Question: I have a MySQL query which gets executed by AngularJs Ajax.
It returns data by an array of objects. With console.log() it looks like this:

The table from which I get the data looks like this:
'''
id meaning_id word
1 1 a
2 1 b
3 2 c
4 2 d
5 2 e
6 3 f
'''
So as you see, some words have the same meaning_id like others, and I want to collect these words into an object.
I have thought of an Array which contains all the words with the same meaning_id in one index.
For example synonyms<URL> should contain the words/objects a and b.
I've tried this:
'''
$scope.prepareSynonymsArray = function()
{
for(var key in $scope.responseData)
{
var obj = $scope.responseData[key];
if(typeof $scope.synonyms[obj.meaning] == "undefined")
{
$scope.synonyms[obj.meaning] = obj;
}
else{
$scope.synonyms[obj.meaning].push(obj);
}
}
console.log($scope.synonyms);
}
'''
But there seems to be a mistake with the push function.
Is there any better way to achieve this? Please give me some suggestions.
Kind regards,
Force0234
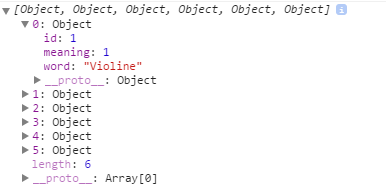
Answer: If the intent is that '$scope.synonyms[obj.meaning]' should be an array (given that you later try to '.push' elements onto it), then in the 'undefined' case you must set it to '[ obj ]', not just 'obj':
'''
if (typeof $scope.synonyms[obj.meaning] == "undefined") {
$scope.synonyms[obj.meaning] = [ obj ]; // initial array with one element
} else {
$scope.synonyms[obj.meaning].push(obj); // additional elements
}
'''